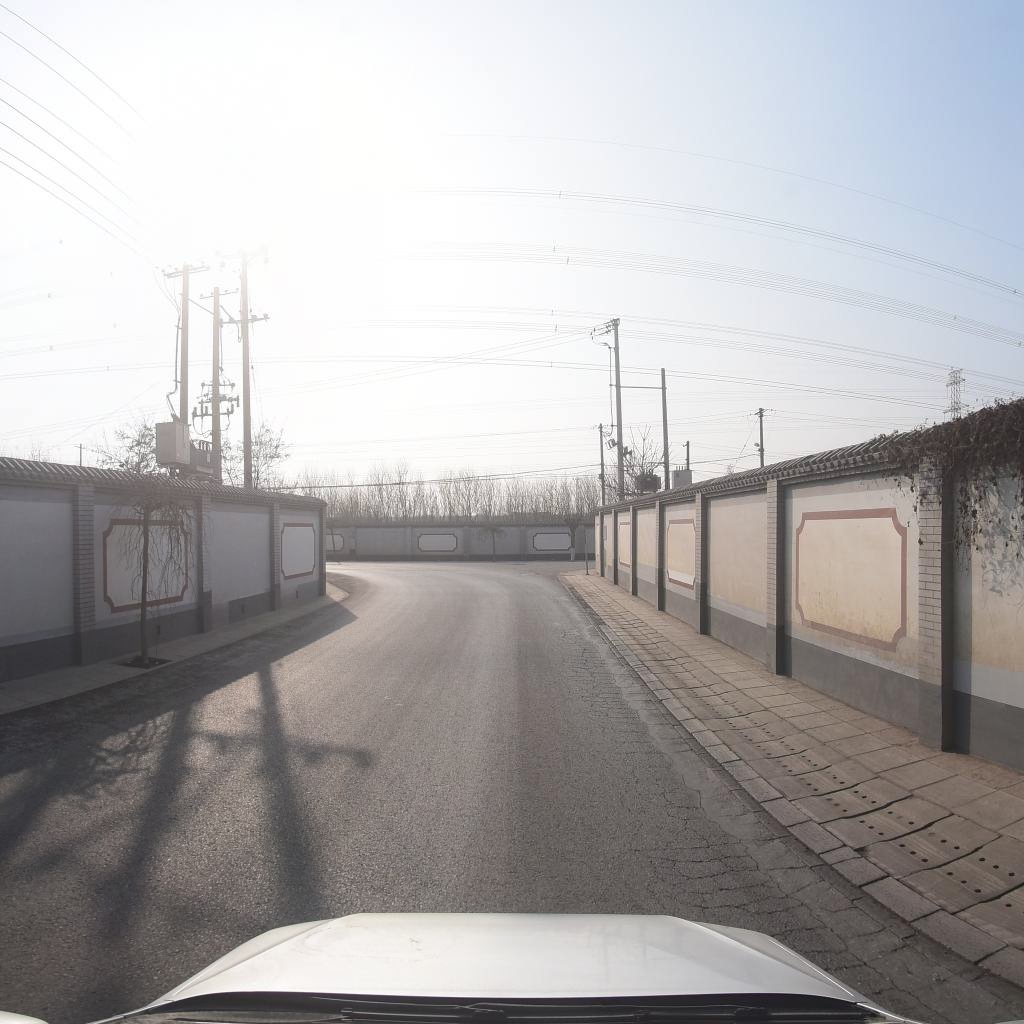
Region: Fengtai
Road damage annotations: alligator crack